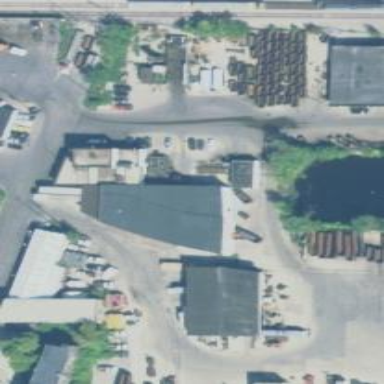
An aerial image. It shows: Industrial building.